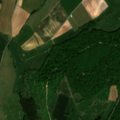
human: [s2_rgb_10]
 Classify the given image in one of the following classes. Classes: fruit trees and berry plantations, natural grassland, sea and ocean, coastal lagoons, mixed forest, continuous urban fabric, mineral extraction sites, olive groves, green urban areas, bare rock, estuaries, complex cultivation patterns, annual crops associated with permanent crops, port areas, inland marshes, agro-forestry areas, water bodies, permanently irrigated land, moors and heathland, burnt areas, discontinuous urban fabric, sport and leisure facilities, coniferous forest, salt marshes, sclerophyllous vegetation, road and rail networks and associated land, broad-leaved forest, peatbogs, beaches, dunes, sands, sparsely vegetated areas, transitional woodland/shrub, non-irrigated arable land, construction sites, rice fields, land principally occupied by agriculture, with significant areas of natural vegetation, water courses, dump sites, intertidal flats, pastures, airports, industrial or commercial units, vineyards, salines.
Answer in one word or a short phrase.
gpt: complex cultivation patterns, broad-leaved forest